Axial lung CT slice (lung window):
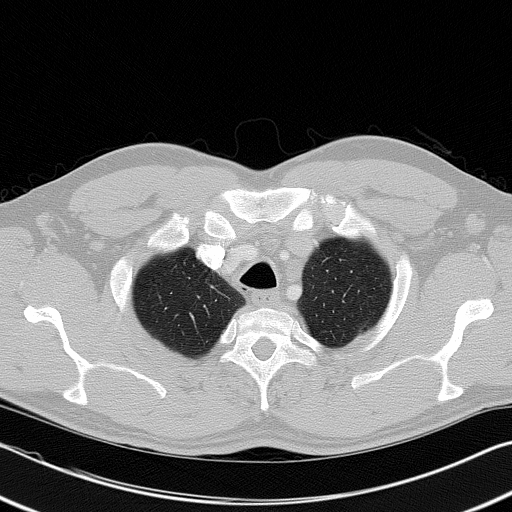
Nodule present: no